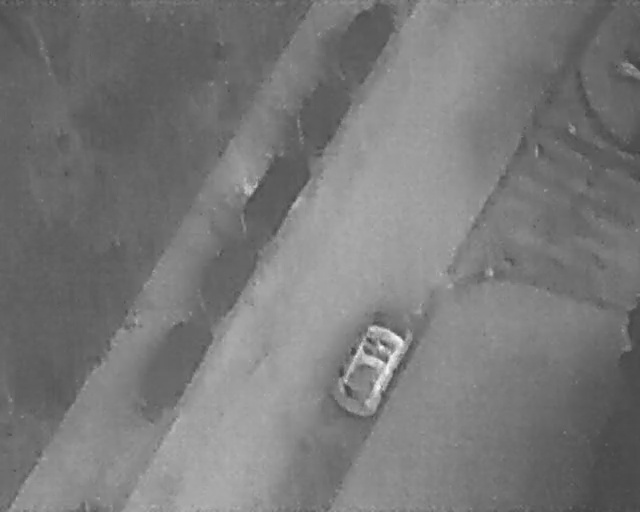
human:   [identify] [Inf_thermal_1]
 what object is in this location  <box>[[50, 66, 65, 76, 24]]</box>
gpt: <ref>1 large car at the bottom</ref>